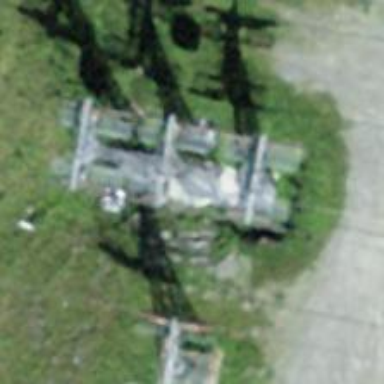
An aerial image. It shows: Pylon used for aerialway.